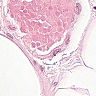
Metastatic tissue present: no